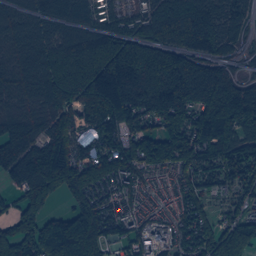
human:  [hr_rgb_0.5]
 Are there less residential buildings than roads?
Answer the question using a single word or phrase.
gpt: no

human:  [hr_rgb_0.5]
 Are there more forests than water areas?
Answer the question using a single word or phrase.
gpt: yes

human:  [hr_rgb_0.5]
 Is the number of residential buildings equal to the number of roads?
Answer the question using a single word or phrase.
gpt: no

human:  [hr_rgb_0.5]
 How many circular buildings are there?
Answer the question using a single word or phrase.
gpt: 7

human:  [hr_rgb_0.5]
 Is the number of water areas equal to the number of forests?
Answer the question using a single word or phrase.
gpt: no

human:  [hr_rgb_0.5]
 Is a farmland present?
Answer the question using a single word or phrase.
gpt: yes

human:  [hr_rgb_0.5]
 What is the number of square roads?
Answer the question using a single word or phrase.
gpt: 0

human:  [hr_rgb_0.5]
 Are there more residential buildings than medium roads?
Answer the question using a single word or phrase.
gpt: yes

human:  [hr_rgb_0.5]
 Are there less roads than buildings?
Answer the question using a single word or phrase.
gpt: yes

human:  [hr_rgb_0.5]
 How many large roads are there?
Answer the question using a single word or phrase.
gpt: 0

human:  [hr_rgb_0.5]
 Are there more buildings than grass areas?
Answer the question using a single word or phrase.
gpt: yes

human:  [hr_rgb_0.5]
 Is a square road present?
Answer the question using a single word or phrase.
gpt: no

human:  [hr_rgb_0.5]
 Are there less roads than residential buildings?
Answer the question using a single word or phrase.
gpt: yes

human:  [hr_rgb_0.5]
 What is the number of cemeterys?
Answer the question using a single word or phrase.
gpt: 19

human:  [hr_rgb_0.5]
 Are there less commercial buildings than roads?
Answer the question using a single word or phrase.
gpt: yes

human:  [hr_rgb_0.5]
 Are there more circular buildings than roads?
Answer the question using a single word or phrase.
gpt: no

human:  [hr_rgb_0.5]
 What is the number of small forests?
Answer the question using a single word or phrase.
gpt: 91

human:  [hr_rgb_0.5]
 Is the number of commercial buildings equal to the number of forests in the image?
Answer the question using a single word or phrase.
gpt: no

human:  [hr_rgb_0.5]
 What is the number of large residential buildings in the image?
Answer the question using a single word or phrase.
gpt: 4

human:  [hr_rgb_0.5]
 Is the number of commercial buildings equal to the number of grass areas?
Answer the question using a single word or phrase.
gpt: no

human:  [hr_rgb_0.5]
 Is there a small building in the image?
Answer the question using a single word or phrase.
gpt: yes

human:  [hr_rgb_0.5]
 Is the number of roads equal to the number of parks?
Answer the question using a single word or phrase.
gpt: no

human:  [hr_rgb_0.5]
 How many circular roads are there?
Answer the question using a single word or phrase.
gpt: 0

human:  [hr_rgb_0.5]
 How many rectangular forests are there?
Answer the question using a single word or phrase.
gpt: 40

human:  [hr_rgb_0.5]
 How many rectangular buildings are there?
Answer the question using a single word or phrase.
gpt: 1503

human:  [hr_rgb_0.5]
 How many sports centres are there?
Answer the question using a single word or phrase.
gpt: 2

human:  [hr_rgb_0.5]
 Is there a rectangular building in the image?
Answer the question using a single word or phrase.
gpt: yes

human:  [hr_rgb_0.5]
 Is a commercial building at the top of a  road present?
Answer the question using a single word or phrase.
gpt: yes

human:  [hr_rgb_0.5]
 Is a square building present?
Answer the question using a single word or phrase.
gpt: yes

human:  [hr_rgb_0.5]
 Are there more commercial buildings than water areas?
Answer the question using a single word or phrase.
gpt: no

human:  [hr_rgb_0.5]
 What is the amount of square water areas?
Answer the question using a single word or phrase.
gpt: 0

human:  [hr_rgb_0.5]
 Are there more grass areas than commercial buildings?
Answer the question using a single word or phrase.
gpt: yes

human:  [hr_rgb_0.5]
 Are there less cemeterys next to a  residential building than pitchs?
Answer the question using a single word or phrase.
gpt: no

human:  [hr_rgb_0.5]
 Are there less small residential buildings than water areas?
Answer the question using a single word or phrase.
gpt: no

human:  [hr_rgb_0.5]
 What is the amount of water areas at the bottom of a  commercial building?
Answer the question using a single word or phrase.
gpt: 19

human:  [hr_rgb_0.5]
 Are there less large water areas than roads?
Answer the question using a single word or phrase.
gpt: yes

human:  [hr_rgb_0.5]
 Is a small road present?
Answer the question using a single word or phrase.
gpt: yes